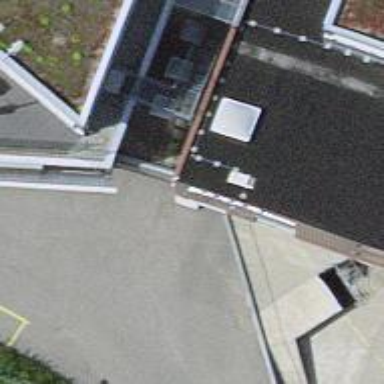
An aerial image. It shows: Parking entrance.